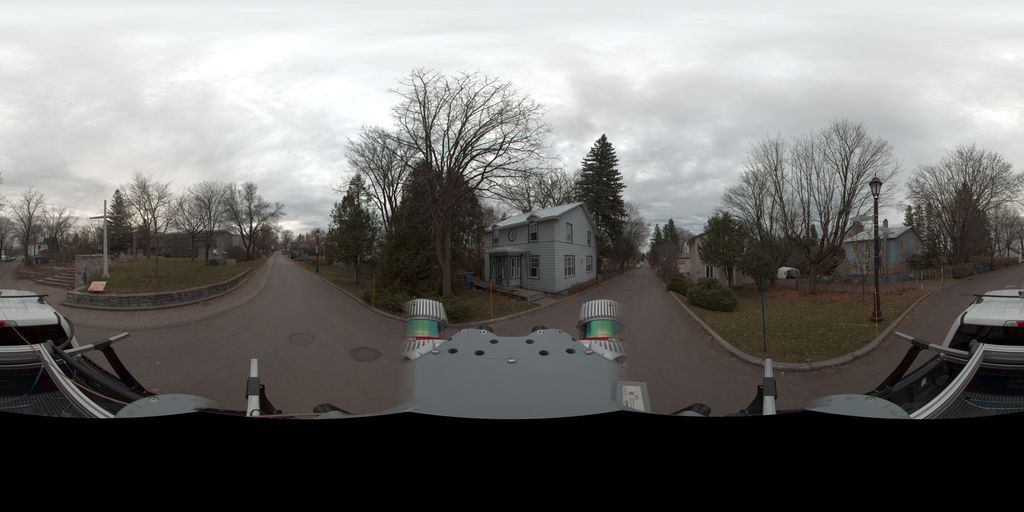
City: quebec_city